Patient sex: F
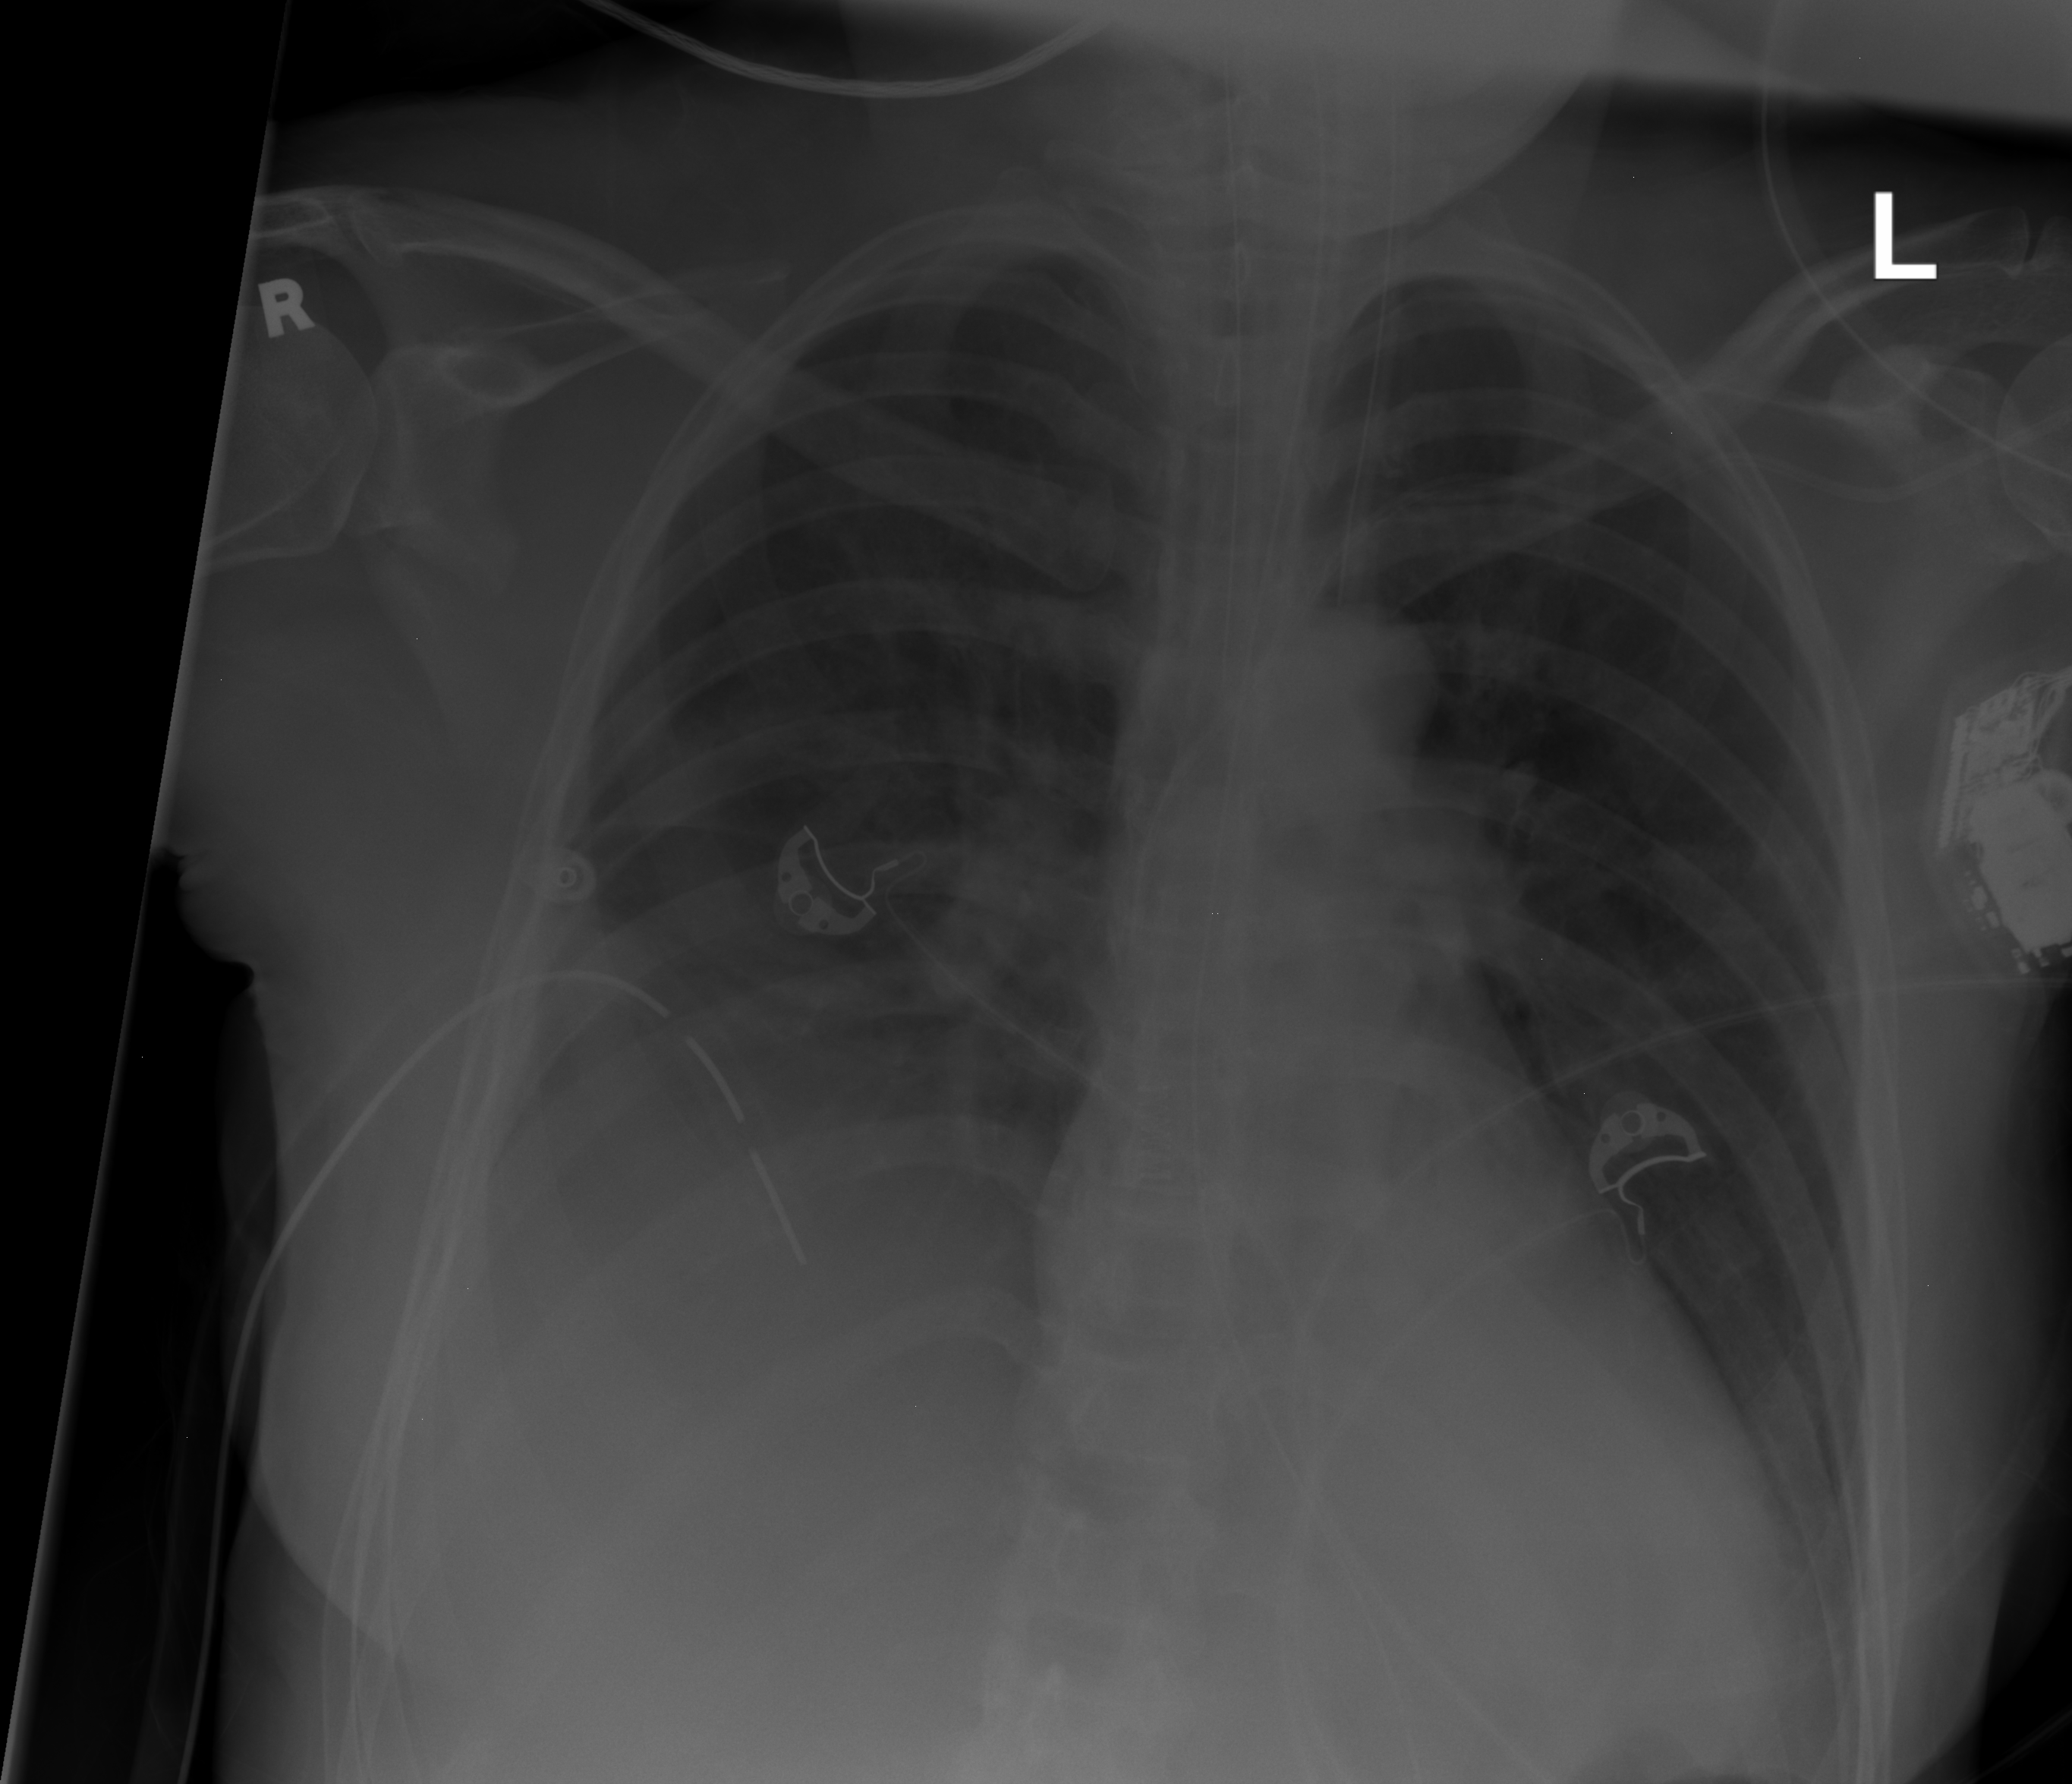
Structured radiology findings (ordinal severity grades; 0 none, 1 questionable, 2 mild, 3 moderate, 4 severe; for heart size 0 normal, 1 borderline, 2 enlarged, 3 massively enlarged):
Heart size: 0
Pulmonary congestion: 0
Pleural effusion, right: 0
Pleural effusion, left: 0
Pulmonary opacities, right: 0
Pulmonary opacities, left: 2
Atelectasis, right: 3
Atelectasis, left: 2